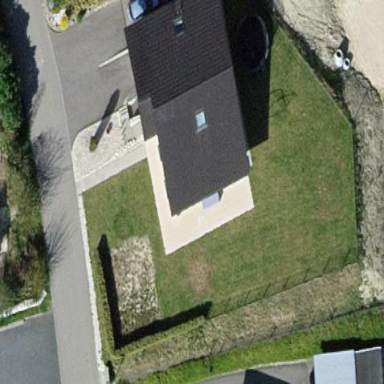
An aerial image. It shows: Detached building.